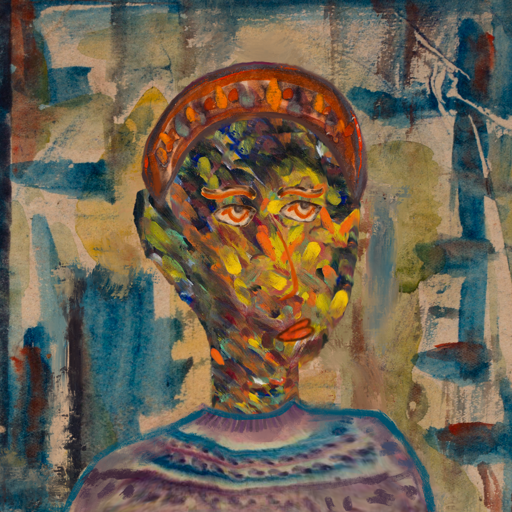
Background: Orphan, Head And Neck Side: An_Impression, Face Side: Experience, Bust: HillGirl, Hair Side: Blank, Head Accessory: Hypocrite, Second Necklace: Blank, Necklace: Blank, Baby: Blank